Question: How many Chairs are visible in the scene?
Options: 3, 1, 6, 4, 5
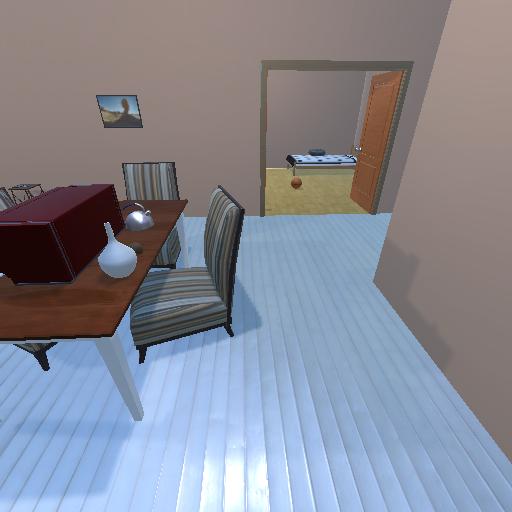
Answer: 3